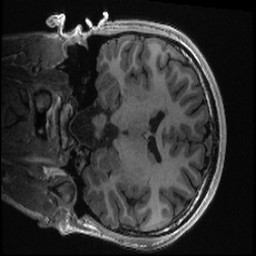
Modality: T1w
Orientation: coronal